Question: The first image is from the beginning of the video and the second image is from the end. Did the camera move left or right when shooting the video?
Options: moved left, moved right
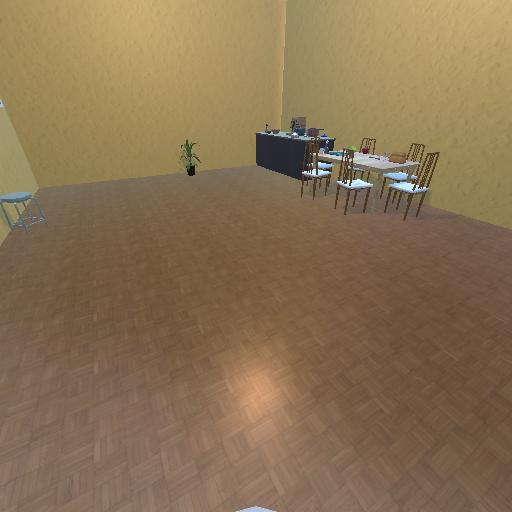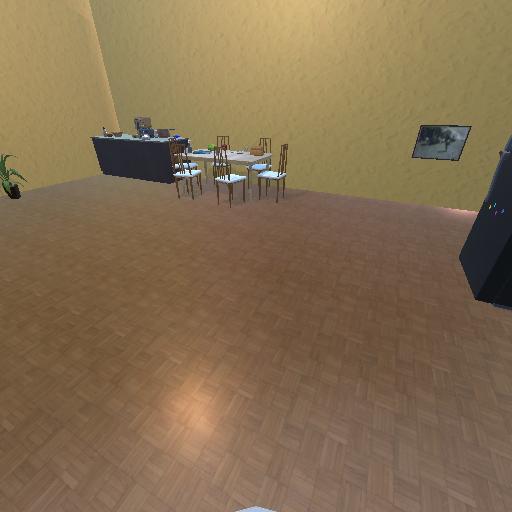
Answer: moved left